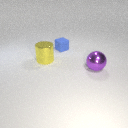
small blue rubber cube to the left of large purple metal sphere